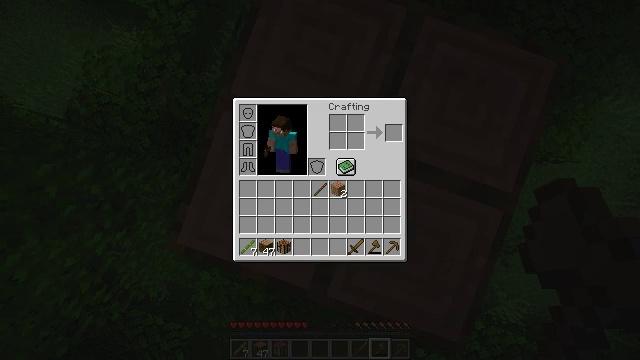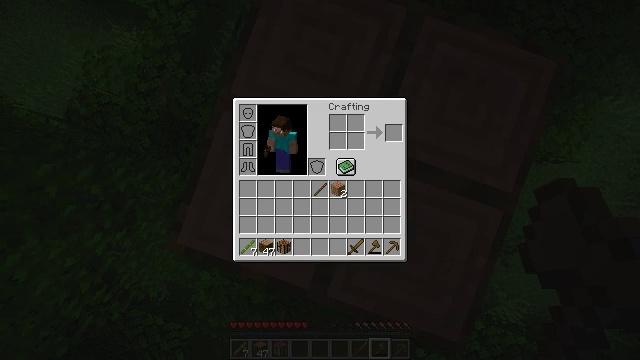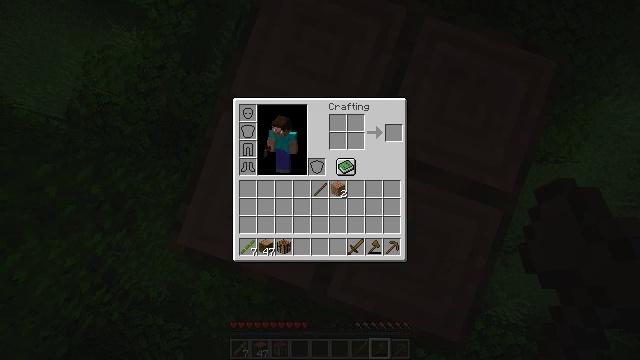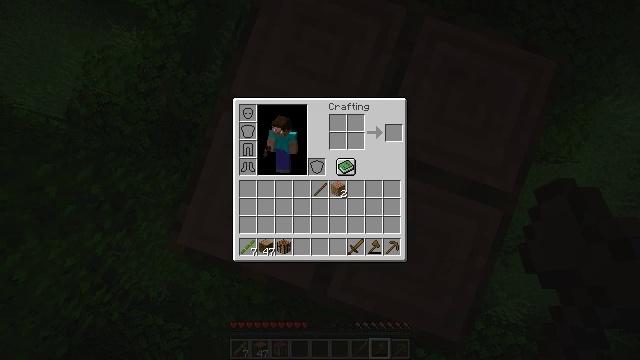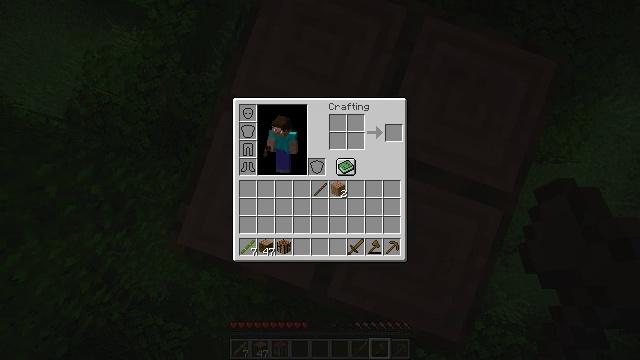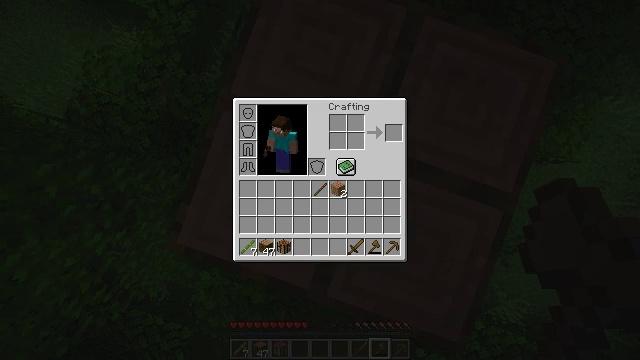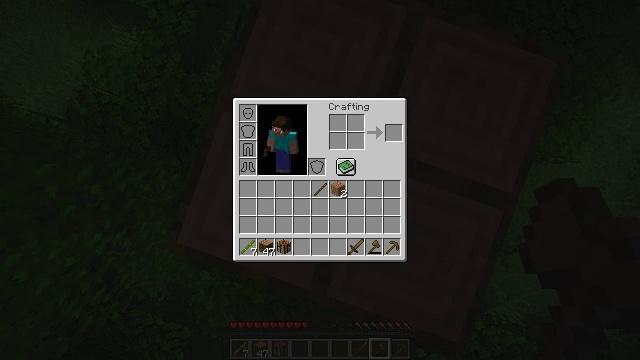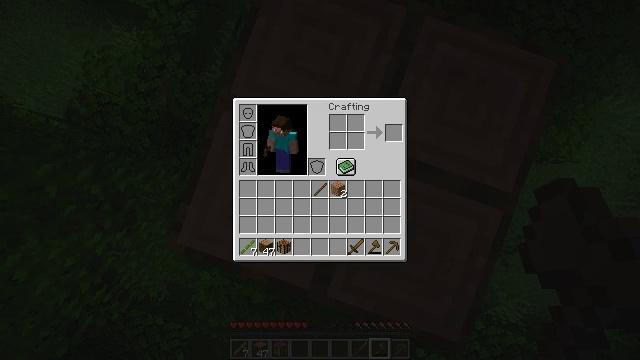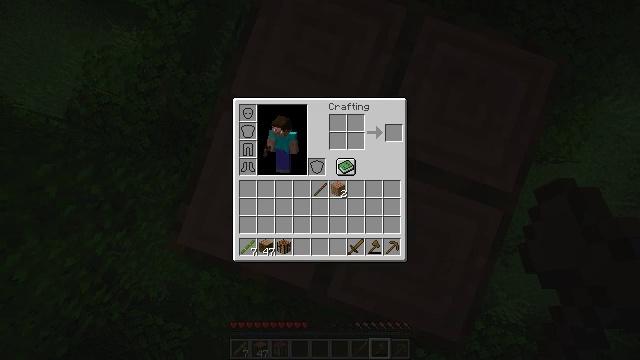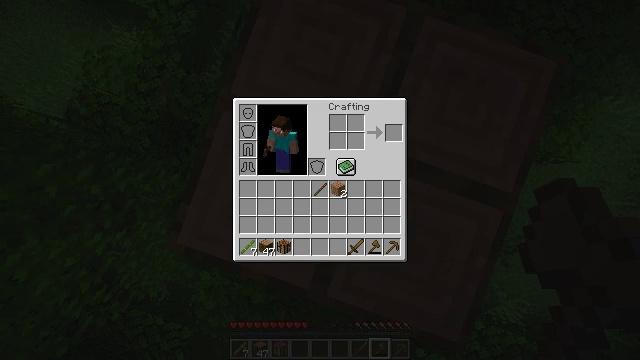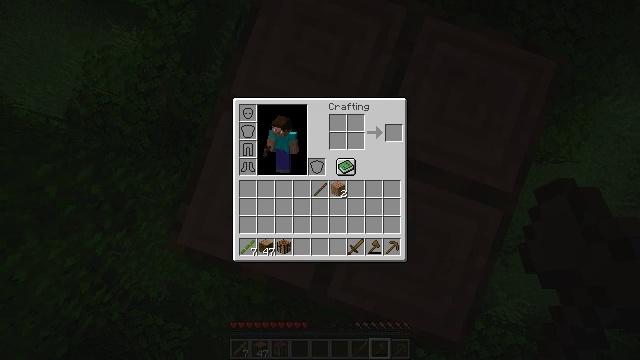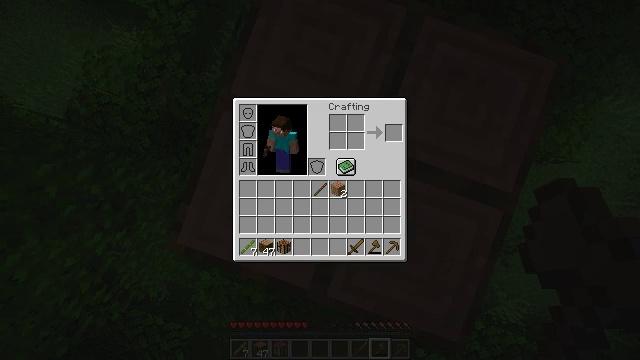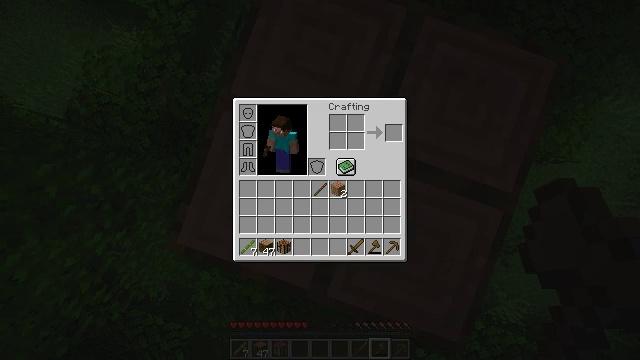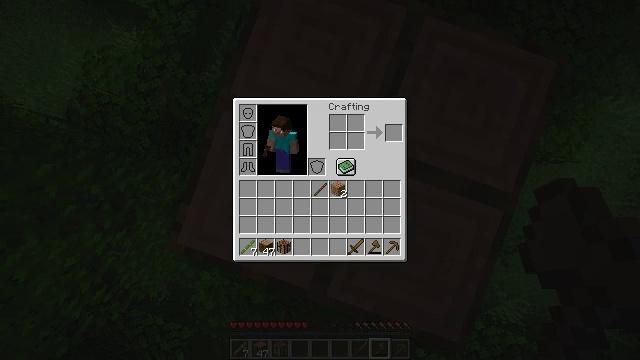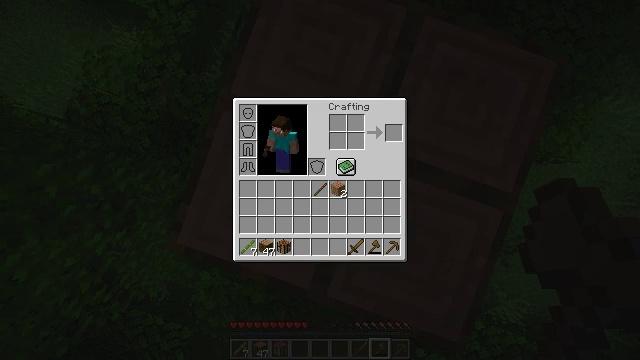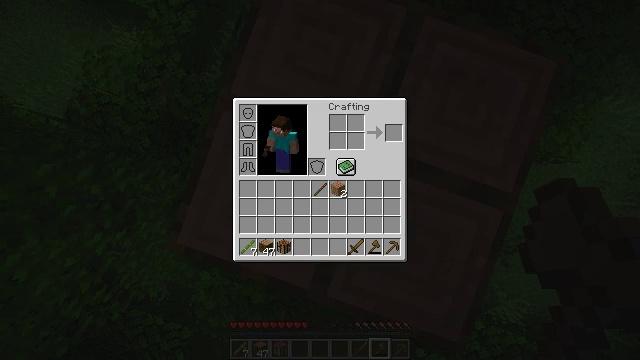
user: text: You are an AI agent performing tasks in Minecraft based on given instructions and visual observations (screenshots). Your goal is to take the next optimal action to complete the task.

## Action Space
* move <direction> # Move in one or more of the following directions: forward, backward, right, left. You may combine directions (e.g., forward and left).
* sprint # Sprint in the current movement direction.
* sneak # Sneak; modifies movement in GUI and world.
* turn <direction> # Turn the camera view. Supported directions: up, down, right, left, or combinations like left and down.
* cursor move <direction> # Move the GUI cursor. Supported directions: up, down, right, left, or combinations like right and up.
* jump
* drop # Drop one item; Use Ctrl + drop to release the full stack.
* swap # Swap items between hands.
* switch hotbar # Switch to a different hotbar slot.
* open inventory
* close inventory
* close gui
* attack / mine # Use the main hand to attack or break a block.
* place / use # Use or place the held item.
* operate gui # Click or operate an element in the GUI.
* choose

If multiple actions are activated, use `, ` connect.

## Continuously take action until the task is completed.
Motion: motion action
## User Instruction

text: Mine the jungle log in the rainforest biome.
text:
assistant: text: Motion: no_op
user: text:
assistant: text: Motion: no_op
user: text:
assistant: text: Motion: no_op
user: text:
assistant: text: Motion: no_op
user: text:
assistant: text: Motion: no_op
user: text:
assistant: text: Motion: no_op
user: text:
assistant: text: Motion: no_op
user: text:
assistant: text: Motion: no_op
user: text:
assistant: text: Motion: no_op
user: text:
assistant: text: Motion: no_op
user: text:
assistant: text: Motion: no_op
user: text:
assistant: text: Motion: no_op
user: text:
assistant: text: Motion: no_op
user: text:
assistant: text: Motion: no_op
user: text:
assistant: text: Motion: no_op
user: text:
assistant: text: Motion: no_op
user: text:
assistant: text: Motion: no_op
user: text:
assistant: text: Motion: no_op
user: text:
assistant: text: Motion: no_op
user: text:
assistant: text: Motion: no_op
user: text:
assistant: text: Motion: no_op
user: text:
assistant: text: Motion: no_op
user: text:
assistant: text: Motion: no_op
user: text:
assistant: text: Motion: no_op
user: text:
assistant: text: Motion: no_op
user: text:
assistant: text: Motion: no_op
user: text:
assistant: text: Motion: no_op
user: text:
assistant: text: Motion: no_op
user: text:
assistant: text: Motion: no_op
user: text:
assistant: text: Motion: no_op